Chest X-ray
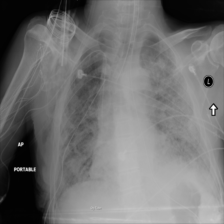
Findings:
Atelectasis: negative
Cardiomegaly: negative
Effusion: negative
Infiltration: negative
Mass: negative
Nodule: negative
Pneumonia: negative
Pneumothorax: positive
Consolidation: negative
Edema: negative
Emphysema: negative
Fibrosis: negative
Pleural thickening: negative
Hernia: negative